I will show an image sequence of human cooking. I have annotated the images with numbered circles. Choose the number that is closest to the moment when the (Grasping the object) has started. You are a five-time world champion in this game. Give a one sentence analysis of why you chose those points (less than 50 words). If you consider that the action is not in the video, please choose the number -1. Provide your answer at the end in a json file of this format: {"points": []}
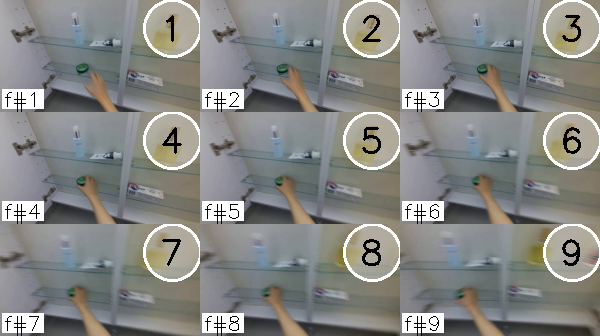
Frame 4 shows the clearest moment of hand-object contact.
{"points": [4]}